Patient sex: M
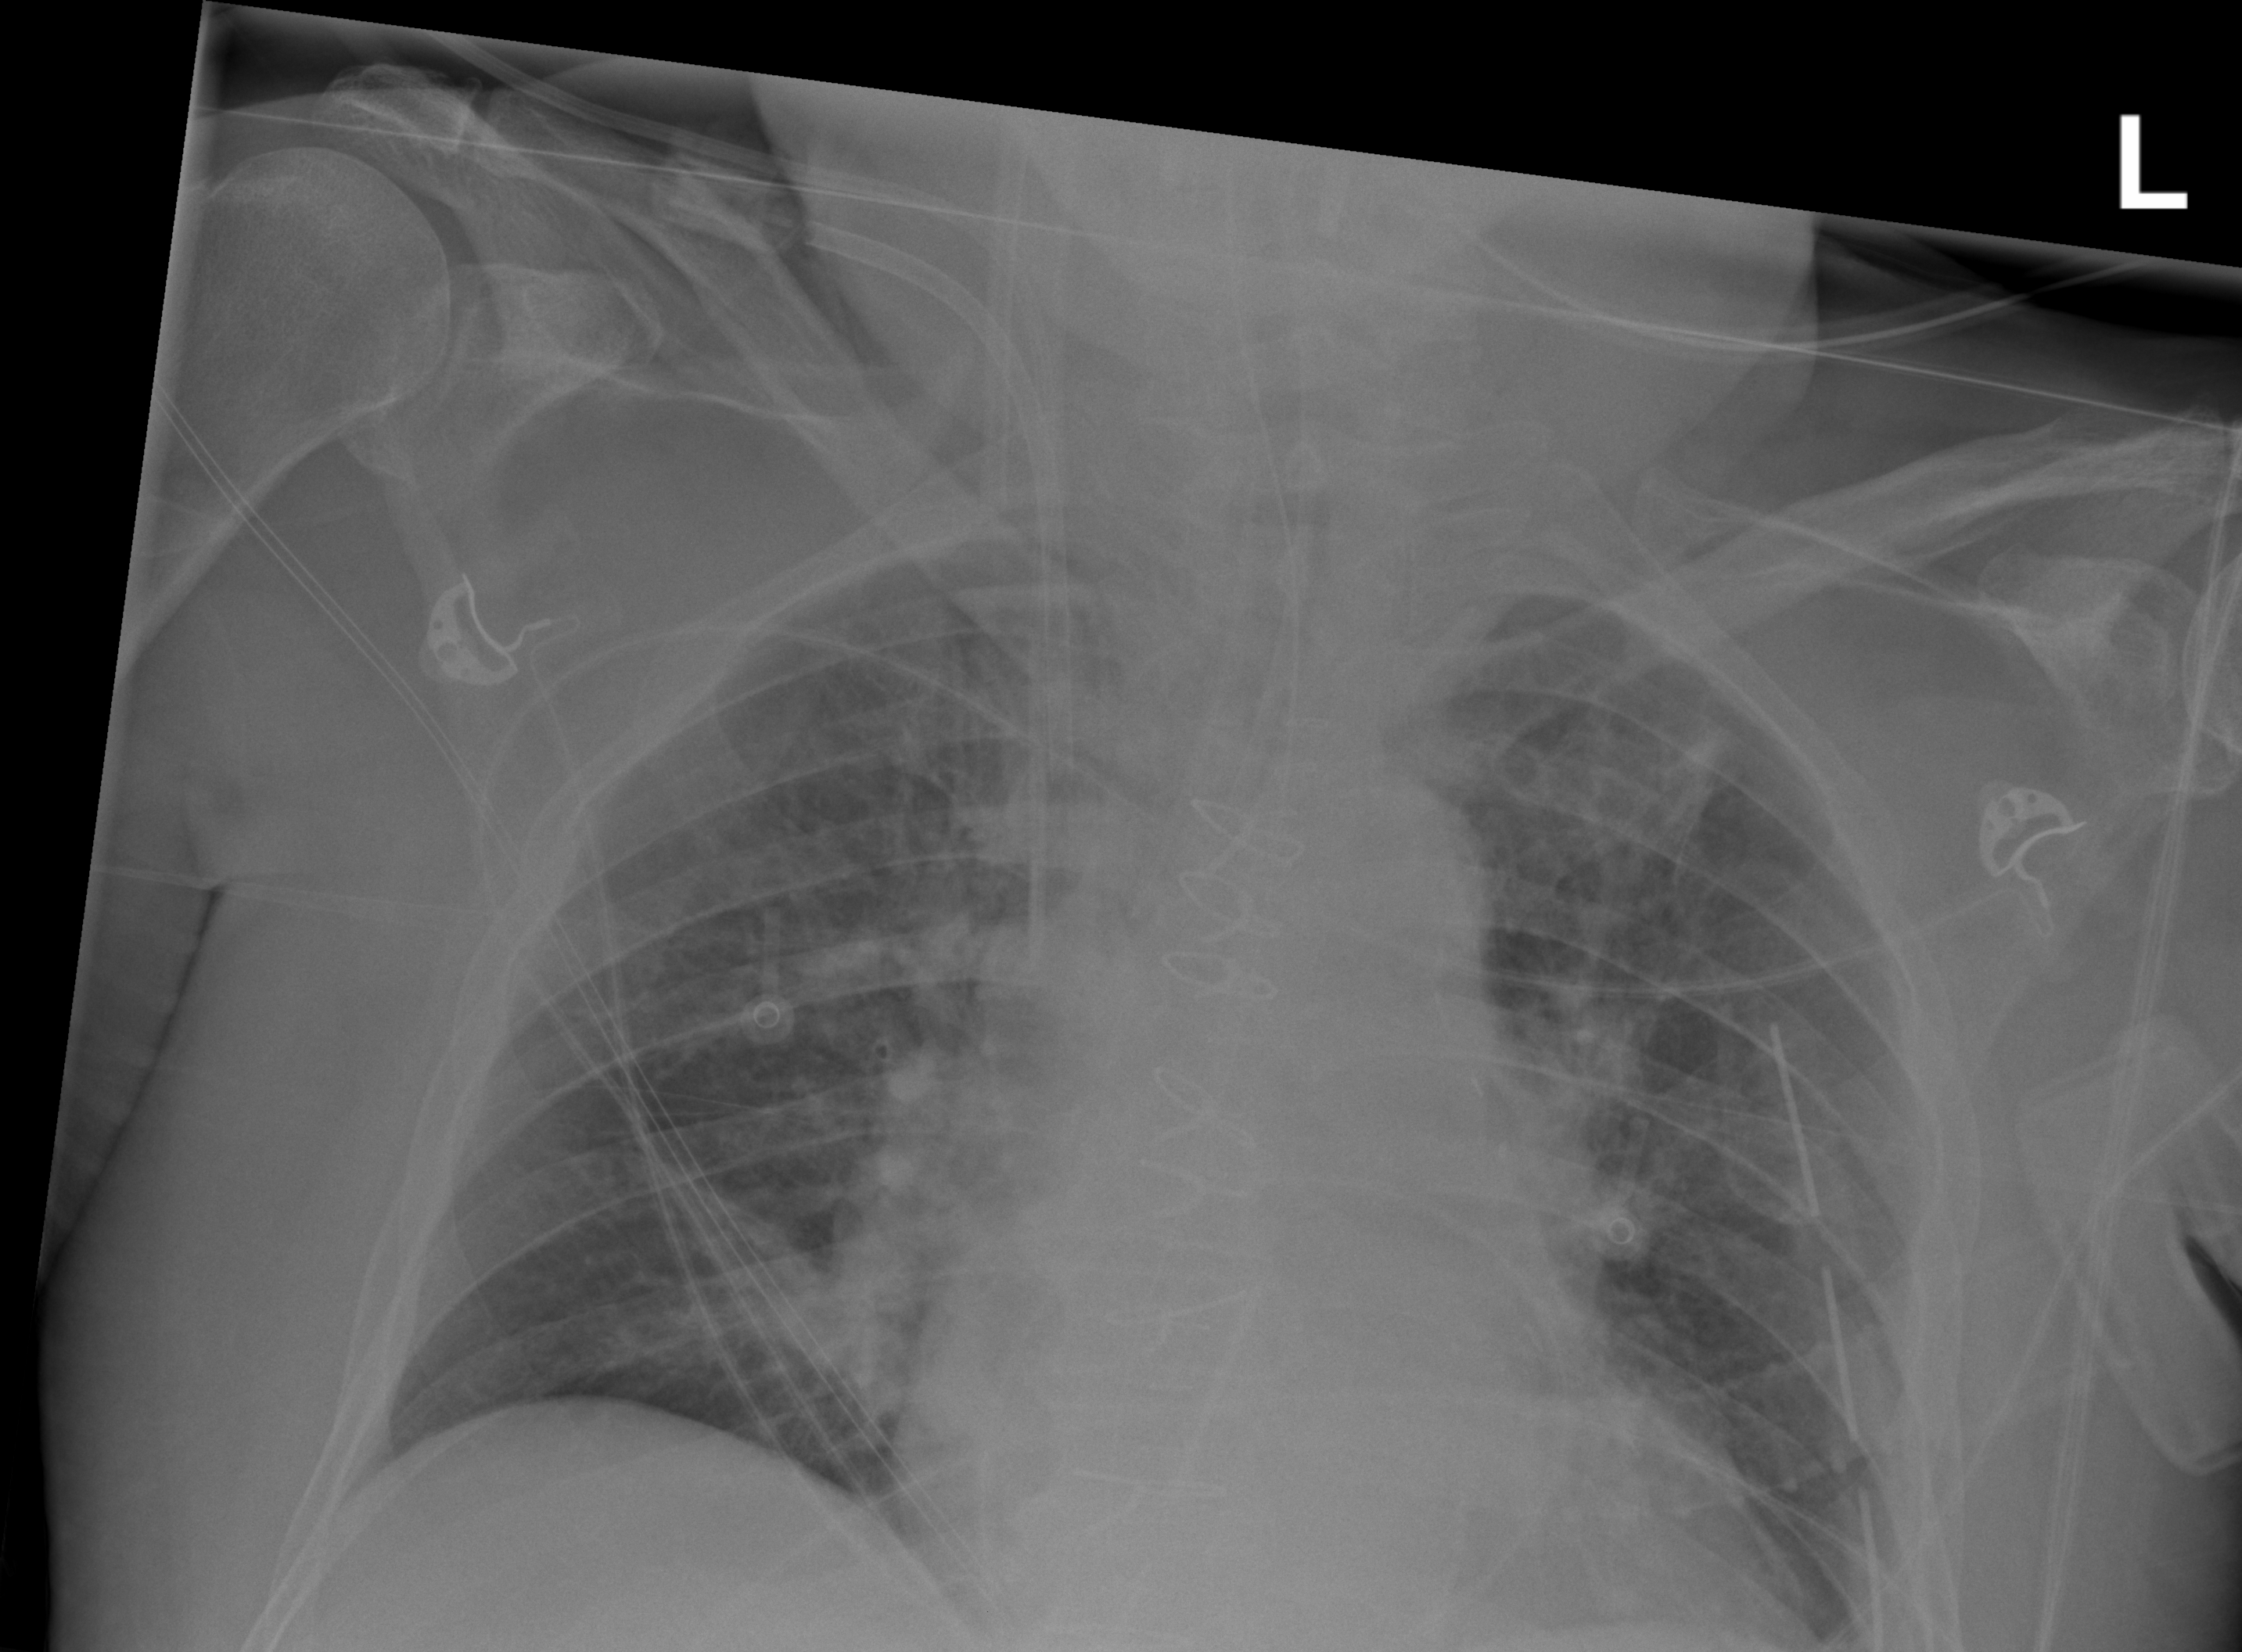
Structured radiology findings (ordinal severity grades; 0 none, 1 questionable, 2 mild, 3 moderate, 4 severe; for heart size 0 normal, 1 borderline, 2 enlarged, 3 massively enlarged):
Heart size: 2
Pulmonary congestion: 2
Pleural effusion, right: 0
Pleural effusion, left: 0
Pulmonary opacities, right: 0
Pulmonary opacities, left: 0
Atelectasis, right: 2
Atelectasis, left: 1